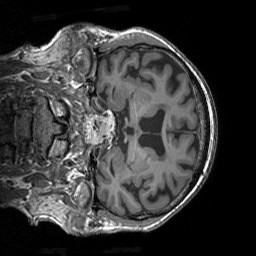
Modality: T1w
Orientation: coronal
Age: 77
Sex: male
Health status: healthy
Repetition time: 1.9 s
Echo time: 0.00252 s